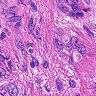
Metastatic tissue present: yes